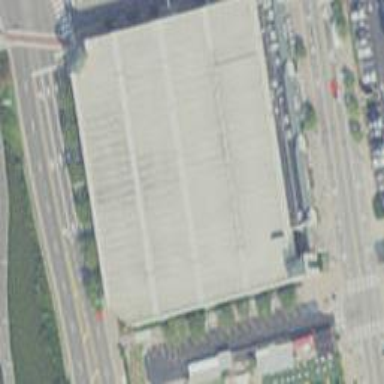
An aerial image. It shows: Multi-storey parking building.